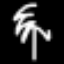
Label: palm tree